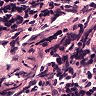
Metastatic tissue present: no